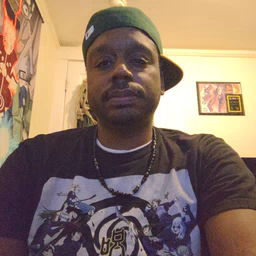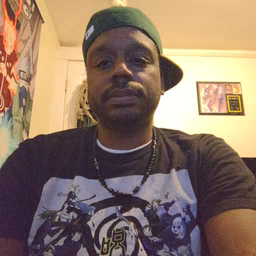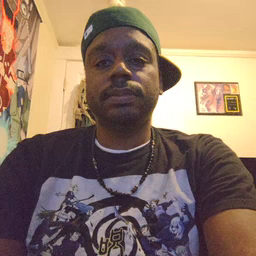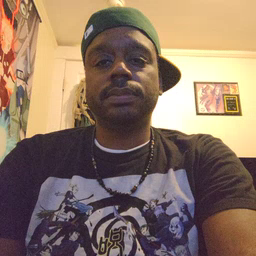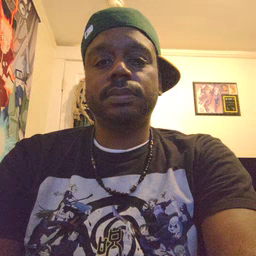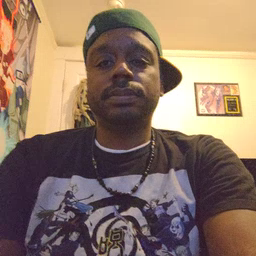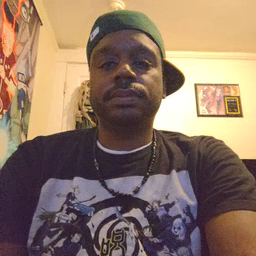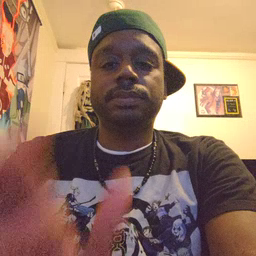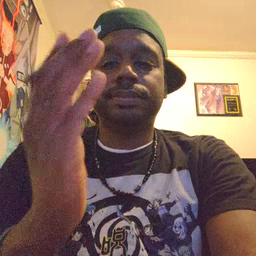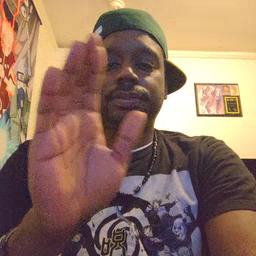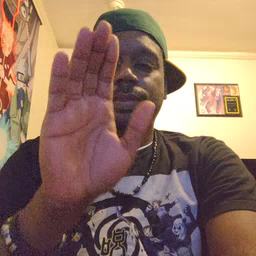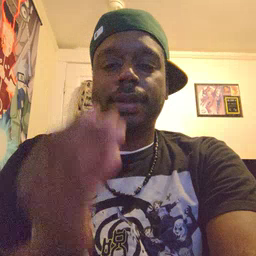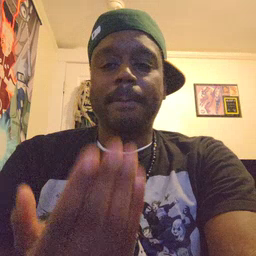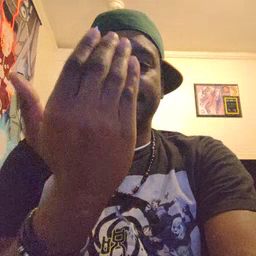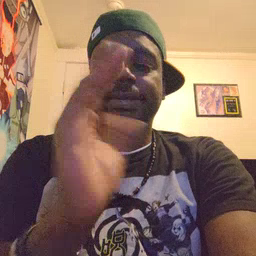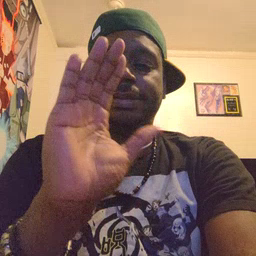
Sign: mitten